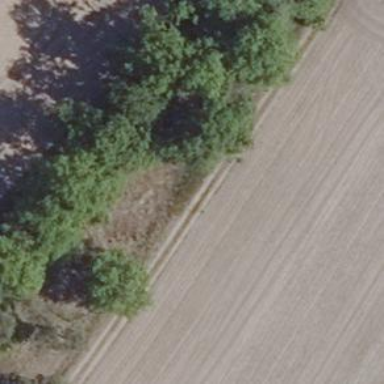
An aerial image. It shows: Track road with grade4 tracktype.